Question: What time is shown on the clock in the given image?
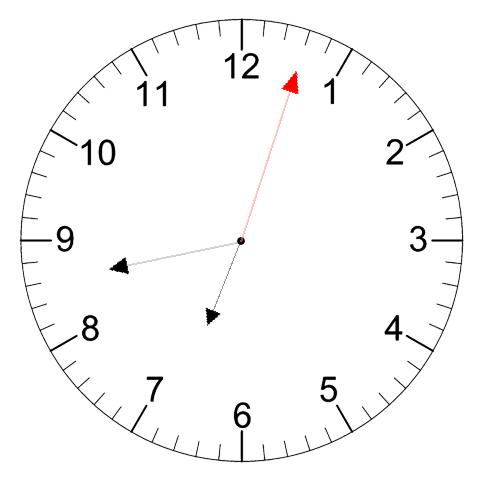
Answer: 06:43:03